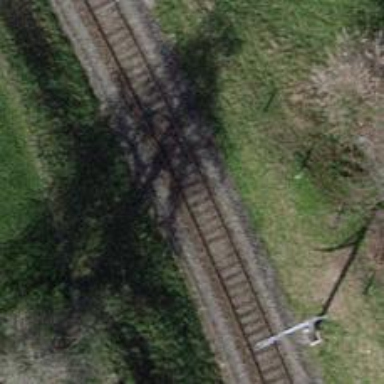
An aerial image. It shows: Single-track electrified railway with contact line.